Frequency: 95000
Velocity: 0,2945
Power: 5
Pulse duration: 0,0000001
Pass count: 1
Magnification: 10
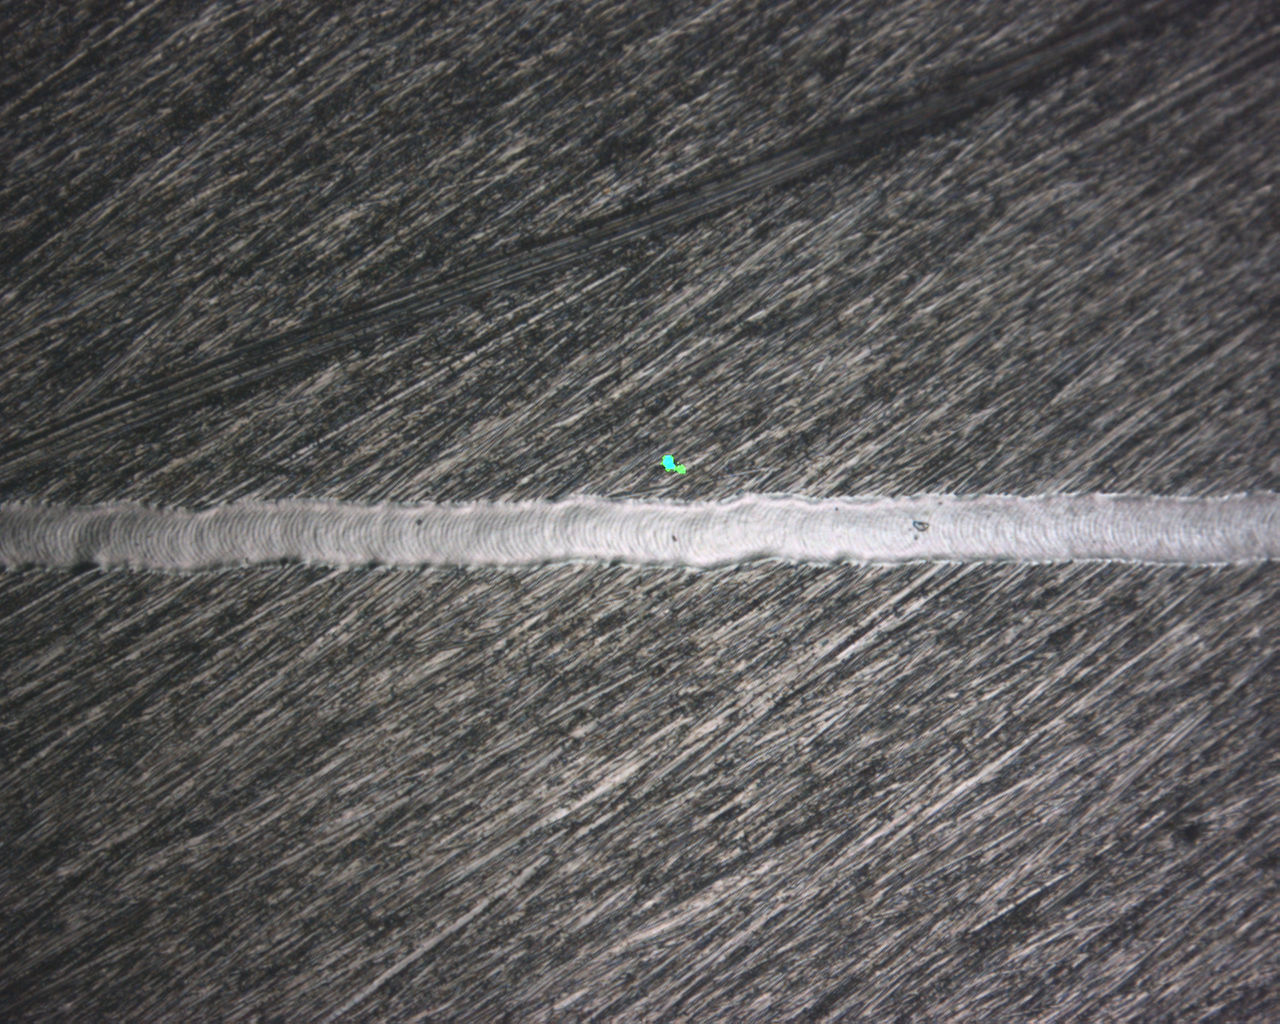
Measured width: 166.664
Other width: 6.151